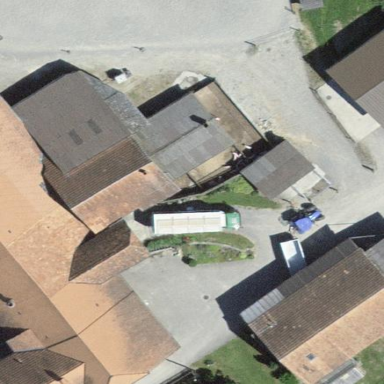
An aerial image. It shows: Farmyard area.